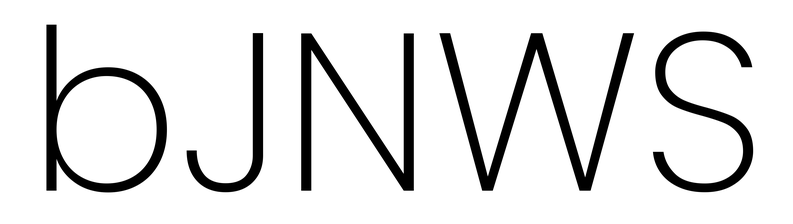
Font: Poppins-ExtraLight